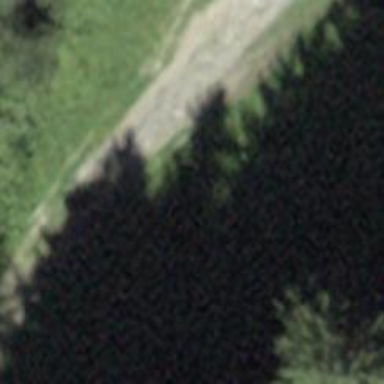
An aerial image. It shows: Path.